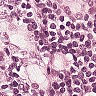
Metastatic tissue present: yes